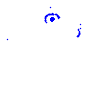
Particle: electron